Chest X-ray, AP view. Patient: 21 years old, sex F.
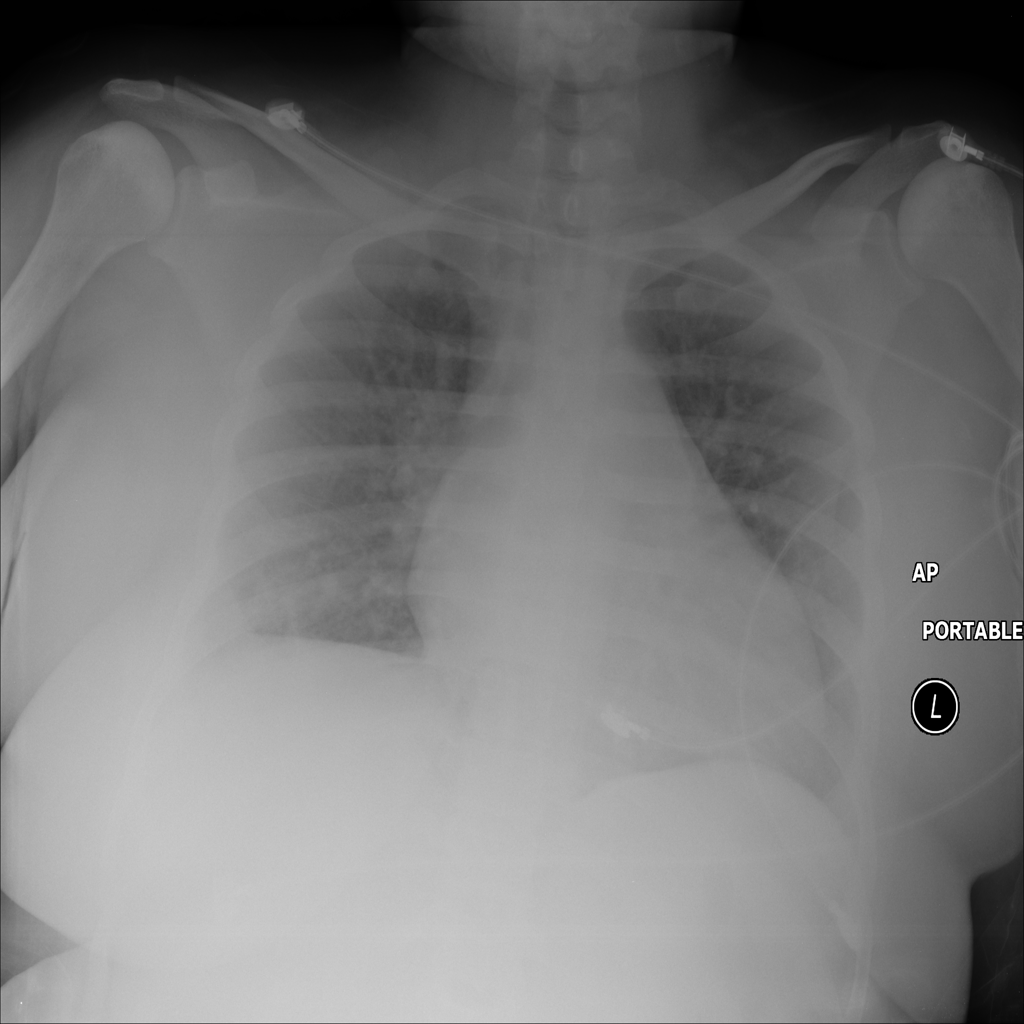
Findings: No Finding